Question: I have added 'addthis' to a Joomla site. By default it loaded like this:
'''
<div class="addthis_sharing_toolbox"></div>
<script src="//s7.addthis.com/js/300/addthis_widget.js#pubid=ra-xxx"></script>
'''
And it looks like this:

I have enabled JCH (to improve speed), but 'addthis' is not working. I have to keep JCH. I manage to make it work, using following code:
'''
<div class="addthis_sharing_toolbox addthis_default_style addthis_64x64_style" data-title="title">
<a class="addthis_button_facebook at-icon-wrapper at-share-btn at-svc-facebook" style="cursor:pointer"></a>
<a class="addthis_button_twitter" style="cursor:pointer"></a>
<a class="addthis_button_google_plusone" style="cursor:pointer"></a>
</div>
<!-- Go to www.addthis.com/dashboard to customize your tools -->
<script src="//s7.addthis.com/js/300/addthis_widget.js#pubid=ra-xxx"></script>
'''
As you see I have added the tags with the icons, in that way they load, but the styling is totally different, how can I keep same design?
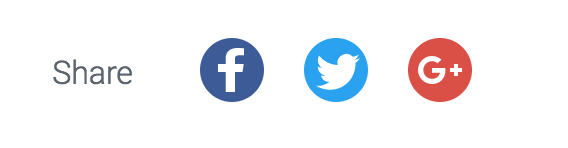
Answer: The answer is here: <URL>.
In my div I had the class "addthis_sharing_toolbox" but I had to use "addthis_sharing_toolbox"
'''
<div class="addthis_toolbox addthis_default_style addthis_64x64_style">
<a class="addthis_button_facebook"></a>
<a class="addthis_button_twitter"></a>
<a class="addthis_button_google_plusone"></a>
</div>
'''